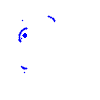
Particle: proton